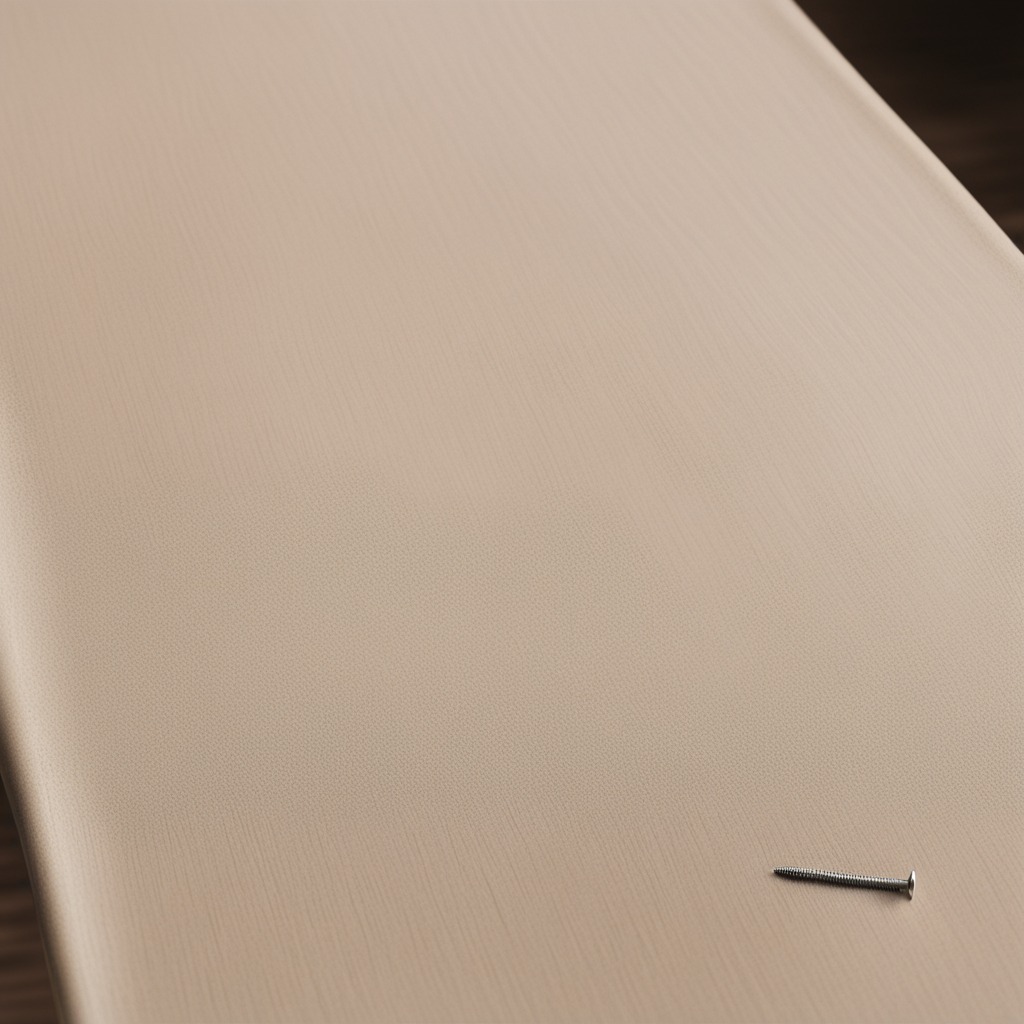
A metal screw lies on a wooden table in an outdoor workshop during daytime bright natural light soft shadows worn but beneath the cloth.